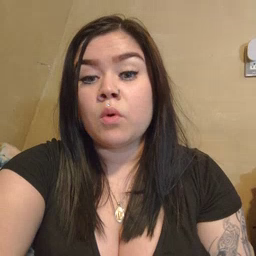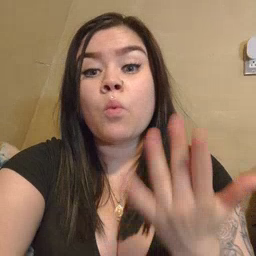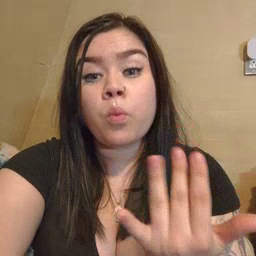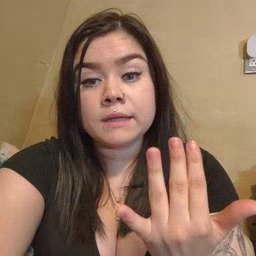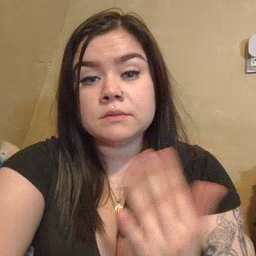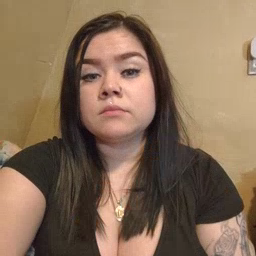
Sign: wait